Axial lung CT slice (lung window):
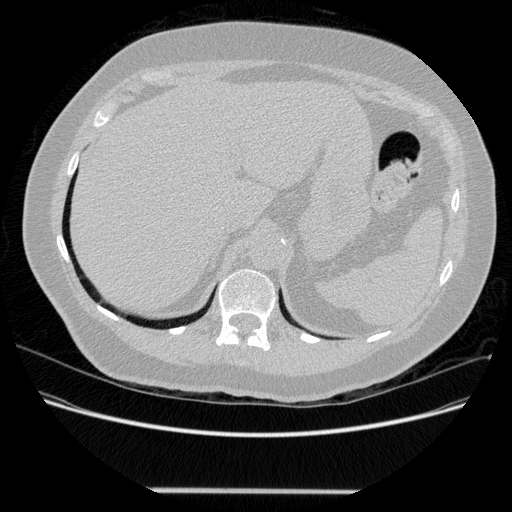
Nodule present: no